Question: I am using a DHTMLX 3T layout, in which topmost layout(a) has the bootstrap components(Drop down, search box, etc).
When I click on the dropdown, the menu is getting hidden behind the other layout(c) and I am unable to see the menu list. Can you let me know the solution for this problem so that i can see the menu items.
I have tried to set the z-index for the drop down but still unable to resolve the issue.

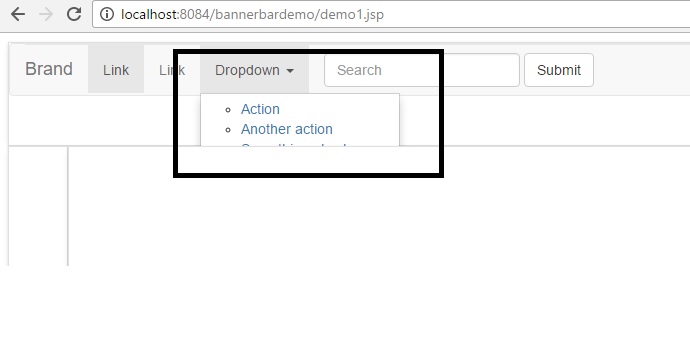
Answer: Your bootstrap menu is attached to the layout cell and designed so that it is not available to show it outside the current container.
You may only try to create your menu outside of the layout cell.